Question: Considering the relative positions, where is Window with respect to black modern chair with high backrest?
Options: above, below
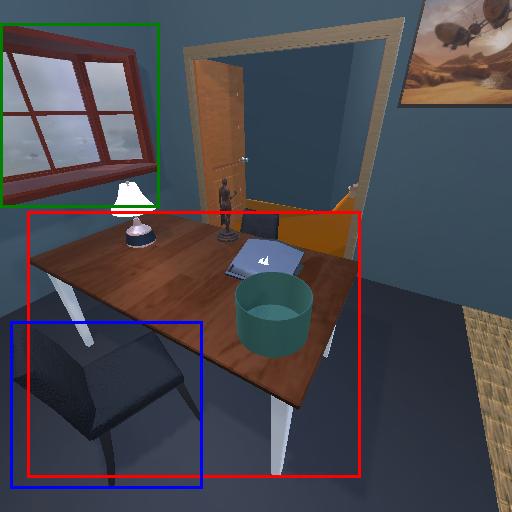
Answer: above